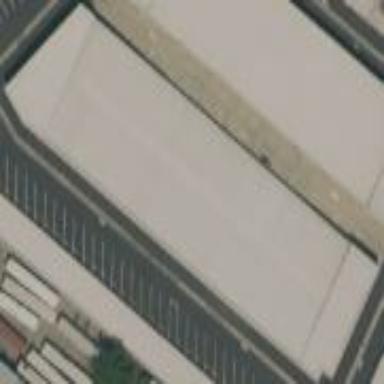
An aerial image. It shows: Warehouse building used for warehousing.